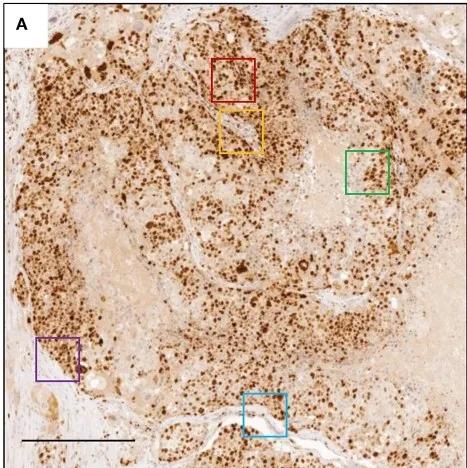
Images of Ki-67 staining indicating active cell division. (A) representative image for breast cancer tissue with Ki-67 staining. Zoomed in images for boxed regions in The scale bars are 400 and 100 mum, respectively.
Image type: pathology (immunostaining)